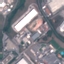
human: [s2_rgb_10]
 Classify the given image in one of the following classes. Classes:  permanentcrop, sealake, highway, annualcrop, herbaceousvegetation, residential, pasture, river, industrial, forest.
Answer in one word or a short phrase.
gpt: Industrial